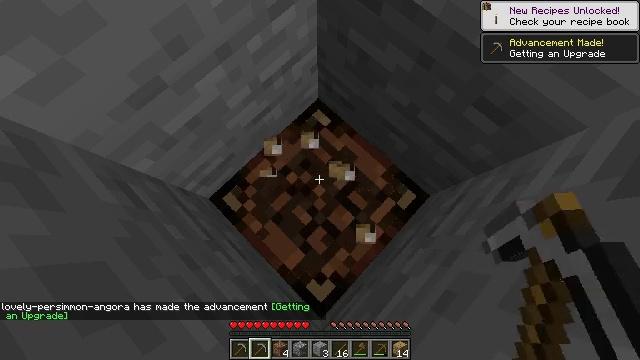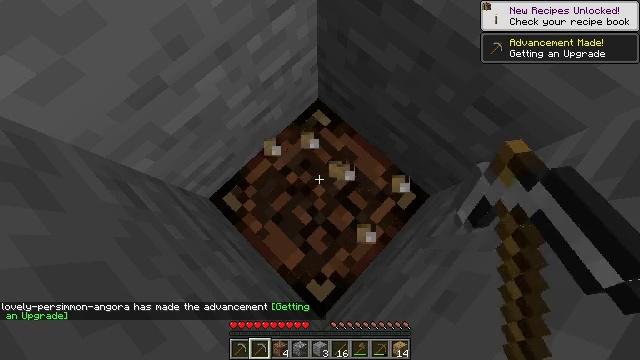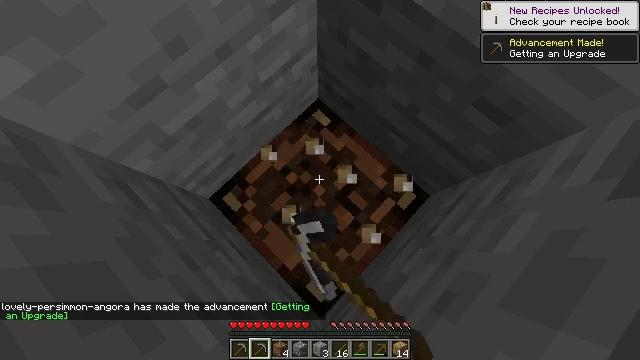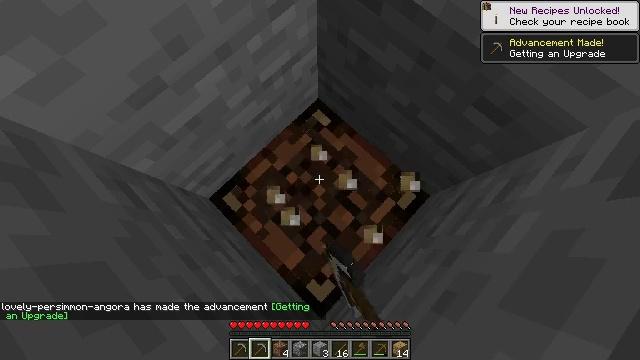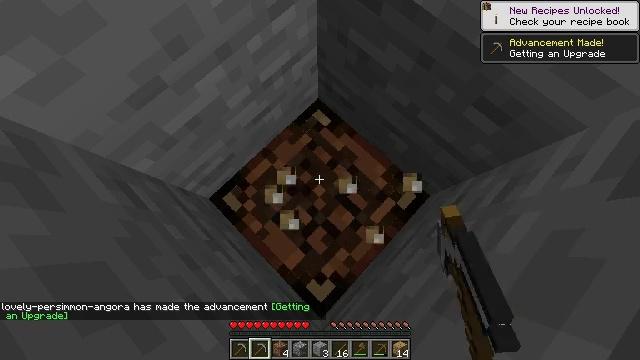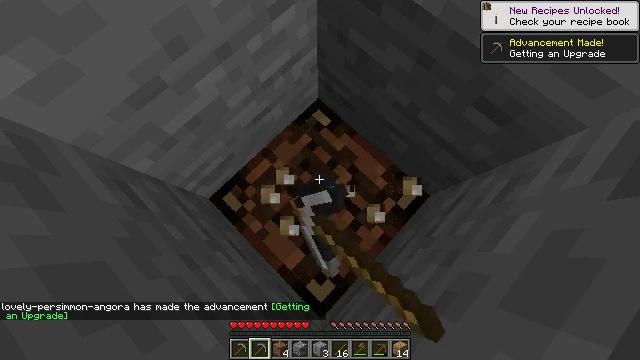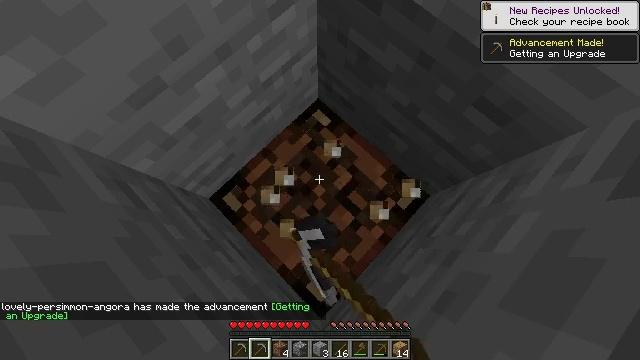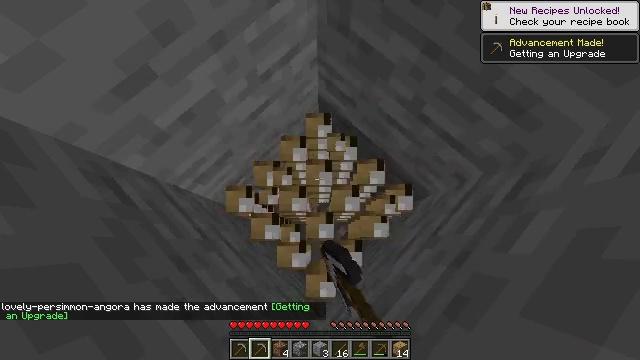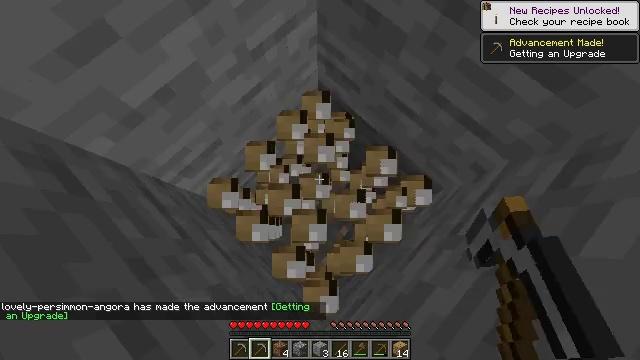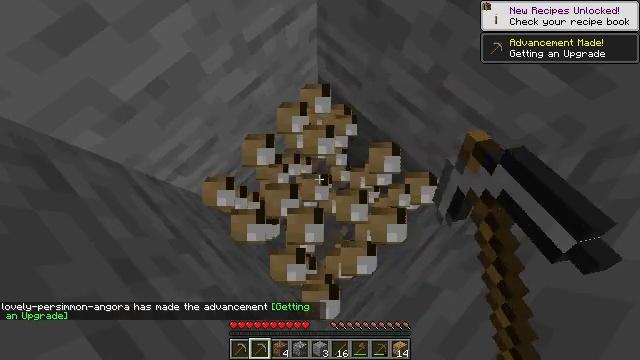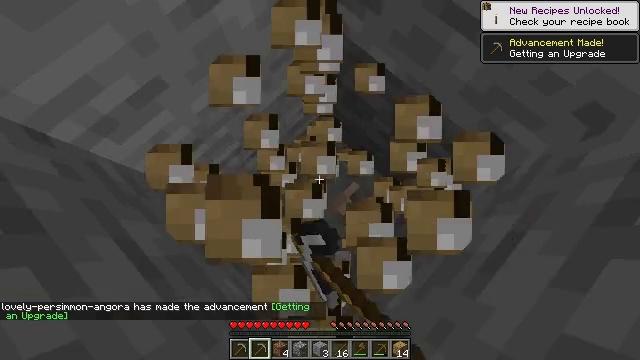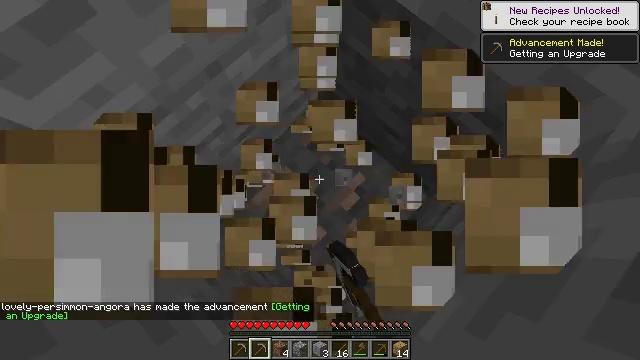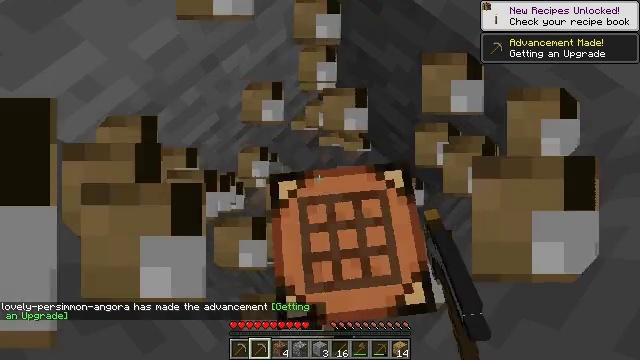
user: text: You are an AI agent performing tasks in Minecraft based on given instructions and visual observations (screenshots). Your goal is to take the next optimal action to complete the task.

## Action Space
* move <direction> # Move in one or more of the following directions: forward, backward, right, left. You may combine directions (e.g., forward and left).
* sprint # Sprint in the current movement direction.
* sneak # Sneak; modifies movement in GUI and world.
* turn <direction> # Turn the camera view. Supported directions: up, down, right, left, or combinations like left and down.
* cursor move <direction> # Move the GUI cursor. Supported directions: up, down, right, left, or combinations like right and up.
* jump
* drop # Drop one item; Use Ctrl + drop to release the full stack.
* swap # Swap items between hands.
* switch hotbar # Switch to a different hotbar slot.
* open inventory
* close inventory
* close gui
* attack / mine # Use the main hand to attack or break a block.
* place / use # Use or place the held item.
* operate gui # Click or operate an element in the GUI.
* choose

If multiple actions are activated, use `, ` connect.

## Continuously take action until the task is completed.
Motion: motion action
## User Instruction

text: Put back the crafting table.
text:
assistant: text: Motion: attack / mine
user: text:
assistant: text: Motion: attack / mine
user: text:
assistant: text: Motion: attack / mine
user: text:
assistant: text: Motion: attack / mine
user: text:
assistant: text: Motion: attack / mine
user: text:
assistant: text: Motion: attack / mine
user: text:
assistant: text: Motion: attack / mine
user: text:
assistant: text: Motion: attack / mine
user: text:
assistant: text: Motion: attack / mine
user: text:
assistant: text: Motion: attack / mine
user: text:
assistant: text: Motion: attack / mine
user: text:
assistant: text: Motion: attack / mine
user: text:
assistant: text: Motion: attack / mine